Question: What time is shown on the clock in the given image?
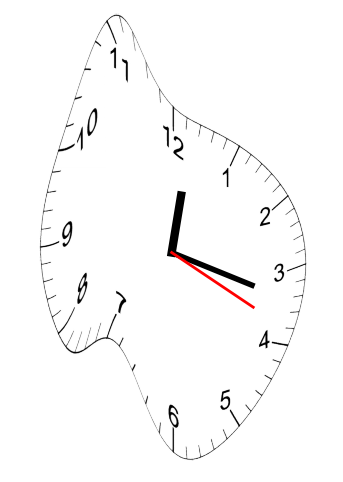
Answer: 12:17:19